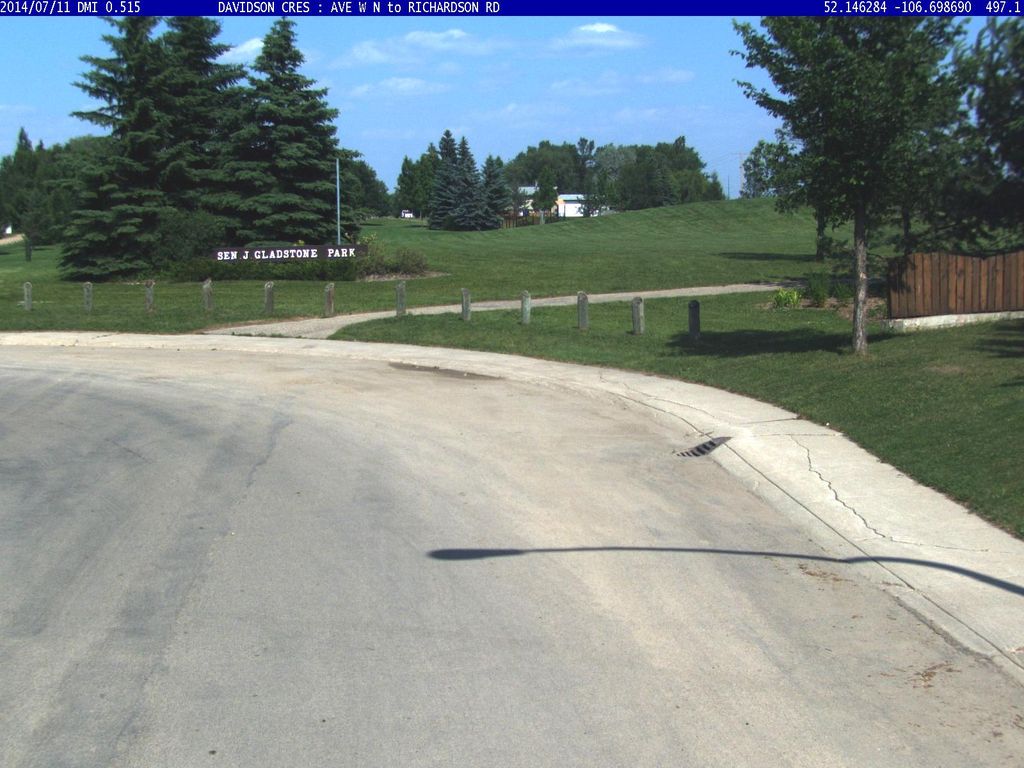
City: saskatoon